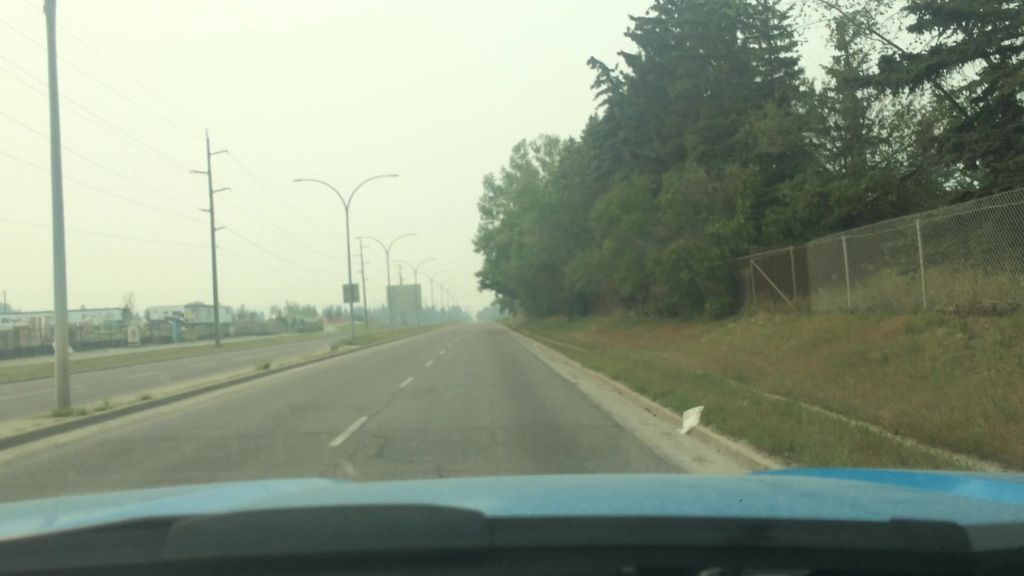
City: calgary